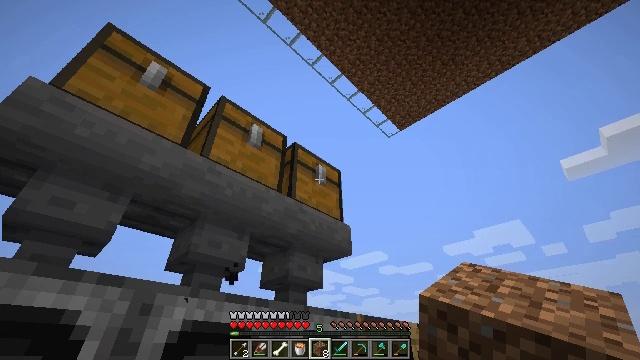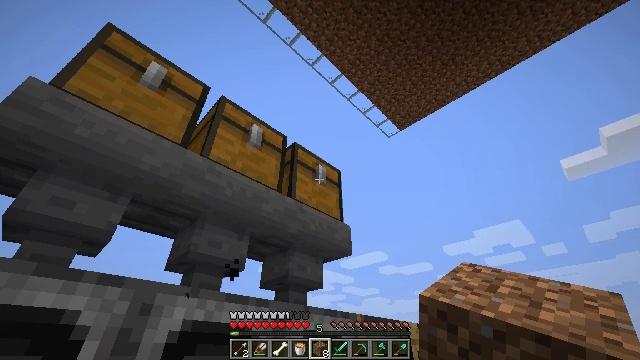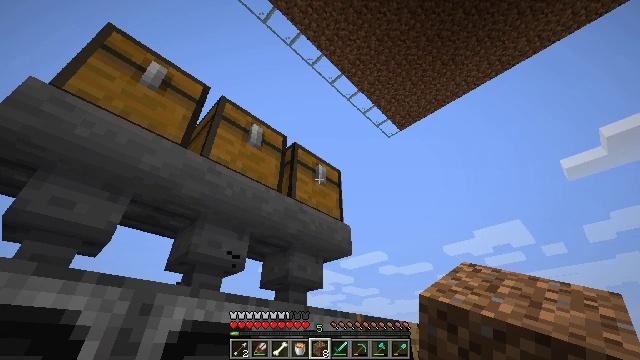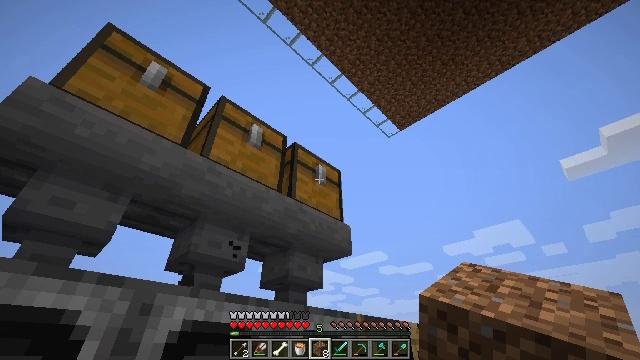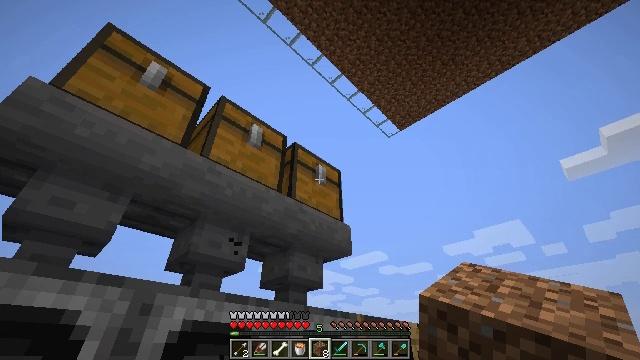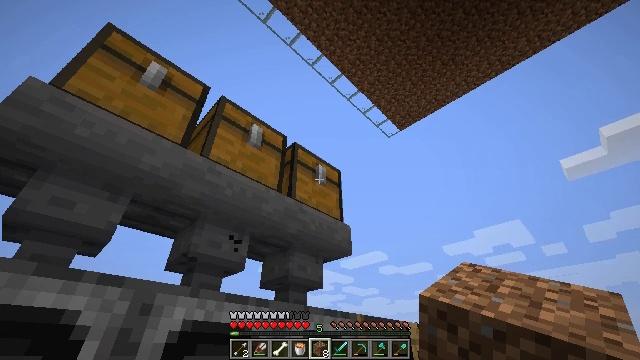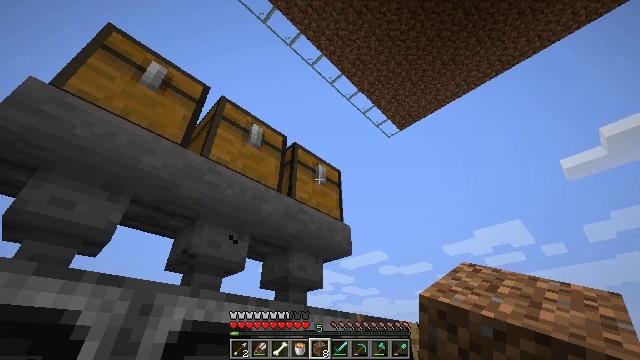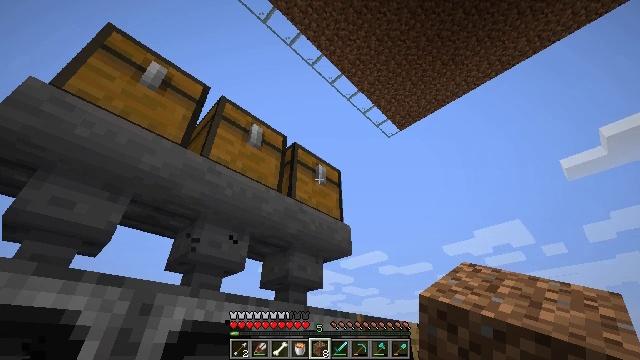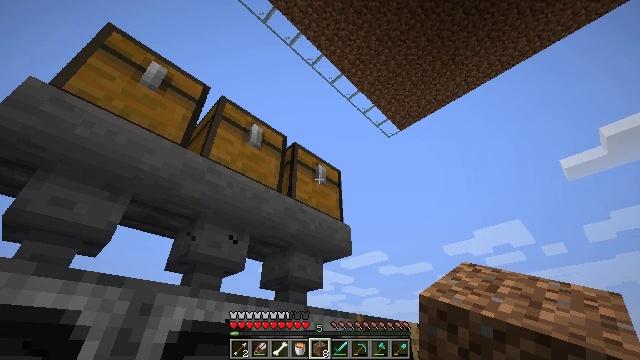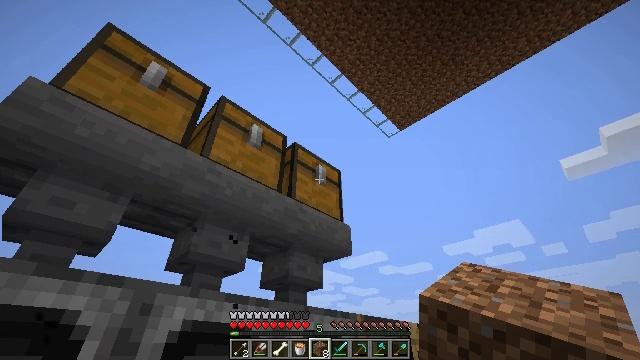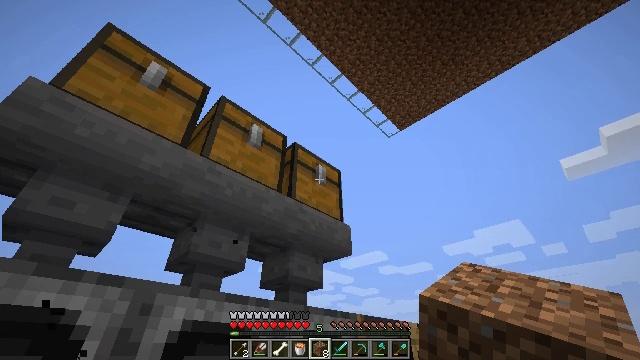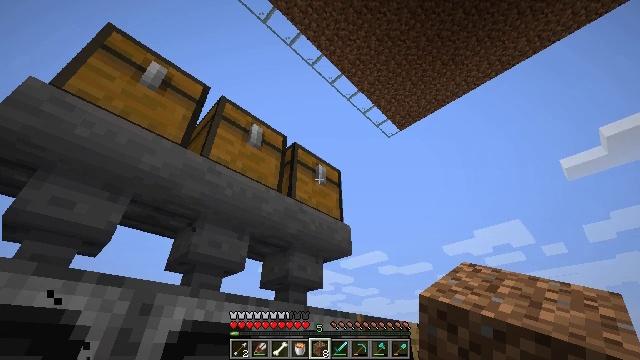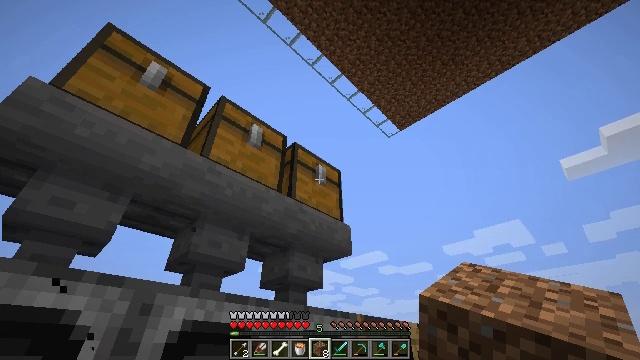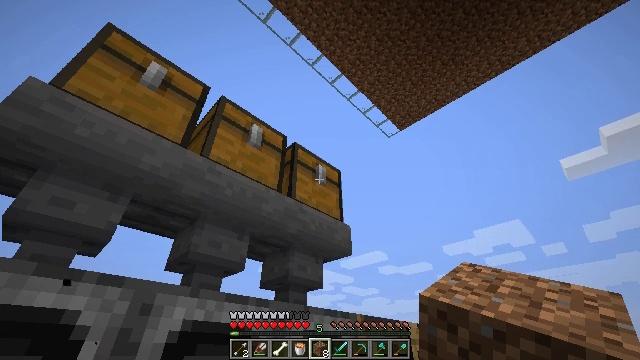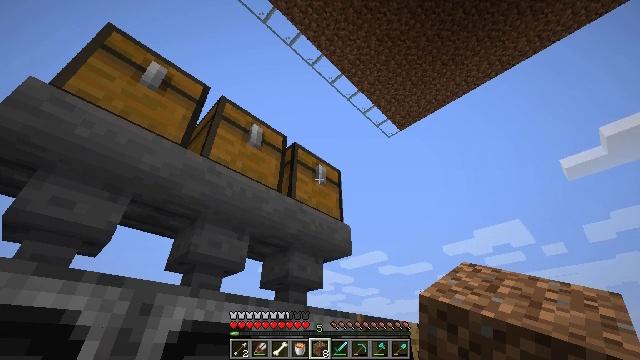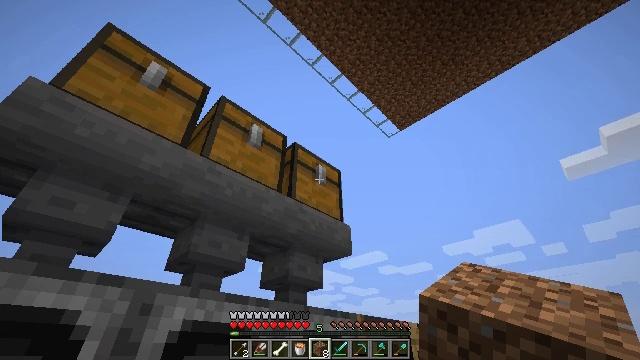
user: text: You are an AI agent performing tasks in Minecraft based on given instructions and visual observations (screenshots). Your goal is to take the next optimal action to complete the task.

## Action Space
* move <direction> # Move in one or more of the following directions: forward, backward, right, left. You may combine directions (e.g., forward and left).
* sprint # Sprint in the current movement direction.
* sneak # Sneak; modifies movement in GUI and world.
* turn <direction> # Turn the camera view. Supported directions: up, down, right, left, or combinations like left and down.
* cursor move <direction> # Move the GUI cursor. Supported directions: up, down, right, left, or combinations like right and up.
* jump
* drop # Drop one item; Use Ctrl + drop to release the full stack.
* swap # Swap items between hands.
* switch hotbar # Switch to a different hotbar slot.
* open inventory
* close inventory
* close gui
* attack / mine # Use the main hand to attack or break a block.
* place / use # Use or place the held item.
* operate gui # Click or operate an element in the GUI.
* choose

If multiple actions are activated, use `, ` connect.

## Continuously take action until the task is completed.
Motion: motion action
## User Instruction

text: Fill the crafting grid with redstone dust to get a redstone block.
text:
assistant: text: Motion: no_op
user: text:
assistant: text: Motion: no_op
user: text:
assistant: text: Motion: no_op
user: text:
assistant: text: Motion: no_op
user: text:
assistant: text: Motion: no_op
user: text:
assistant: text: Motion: no_op
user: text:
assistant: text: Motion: no_op
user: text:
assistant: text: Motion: no_op
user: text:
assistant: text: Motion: no_op
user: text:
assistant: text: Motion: no_op
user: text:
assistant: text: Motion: no_op
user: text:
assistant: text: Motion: no_op
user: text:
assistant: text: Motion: no_op
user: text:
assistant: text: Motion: no_op
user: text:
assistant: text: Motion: no_op
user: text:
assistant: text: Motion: no_op
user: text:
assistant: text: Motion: no_op
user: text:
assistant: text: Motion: no_op
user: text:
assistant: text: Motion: no_op
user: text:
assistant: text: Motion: no_op
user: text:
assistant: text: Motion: no_op
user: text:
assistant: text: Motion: no_op
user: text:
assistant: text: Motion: no_op
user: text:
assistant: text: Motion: no_op
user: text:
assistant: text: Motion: no_op
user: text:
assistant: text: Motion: no_op
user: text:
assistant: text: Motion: no_op
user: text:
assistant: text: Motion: no_op
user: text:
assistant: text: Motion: no_op
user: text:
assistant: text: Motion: no_op